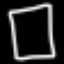
Label: square